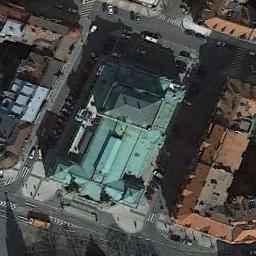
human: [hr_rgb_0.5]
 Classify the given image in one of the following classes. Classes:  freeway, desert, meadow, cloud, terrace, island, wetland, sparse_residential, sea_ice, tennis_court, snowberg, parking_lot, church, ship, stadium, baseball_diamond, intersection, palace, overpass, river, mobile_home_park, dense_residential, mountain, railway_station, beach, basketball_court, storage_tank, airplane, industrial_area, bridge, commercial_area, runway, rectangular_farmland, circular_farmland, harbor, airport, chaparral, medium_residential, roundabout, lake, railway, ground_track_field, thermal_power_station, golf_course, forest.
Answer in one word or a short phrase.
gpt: church